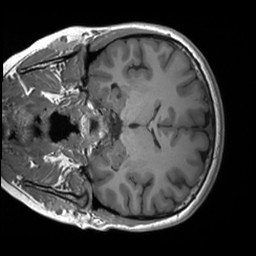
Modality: T1w
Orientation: coronal
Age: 25
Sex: female
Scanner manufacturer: siemens
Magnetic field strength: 3 T
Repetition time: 1.8 s
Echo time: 0.00241 s